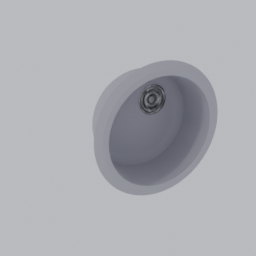
Label: appliances